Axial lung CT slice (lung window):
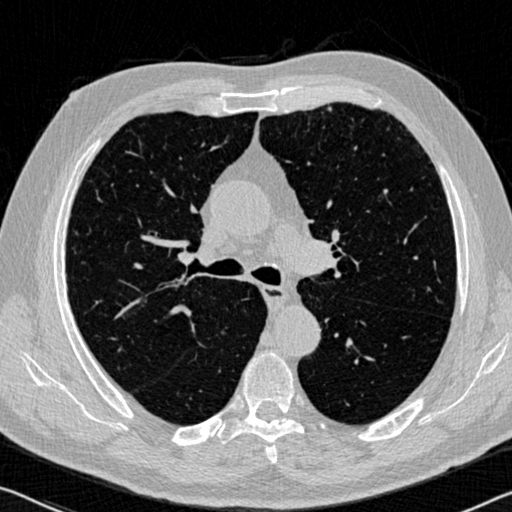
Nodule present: no